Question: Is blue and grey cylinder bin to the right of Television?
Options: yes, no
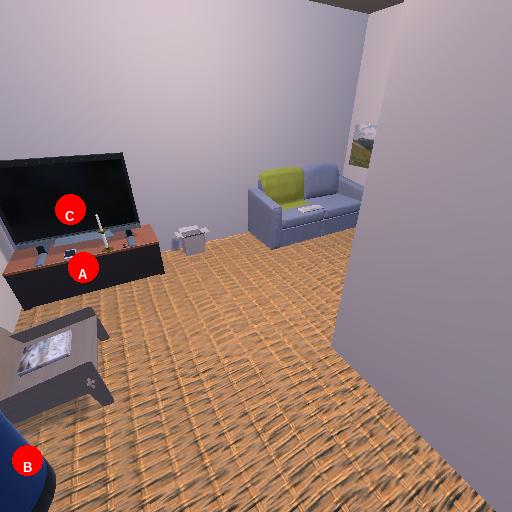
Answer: yes